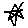
Label: star